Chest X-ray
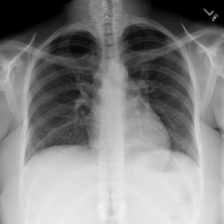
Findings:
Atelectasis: negative
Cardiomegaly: negative
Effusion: negative
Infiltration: negative
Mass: negative
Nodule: negative
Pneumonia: negative
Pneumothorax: negative
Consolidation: negative
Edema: negative
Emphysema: negative
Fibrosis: negative
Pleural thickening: negative
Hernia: negative